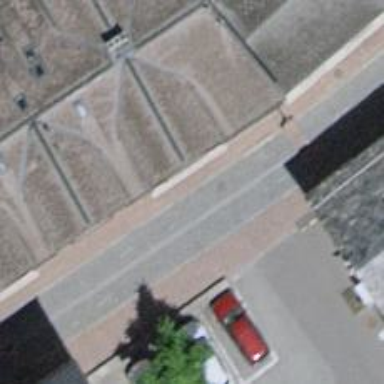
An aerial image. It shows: Residential road surfaced with paving stones.